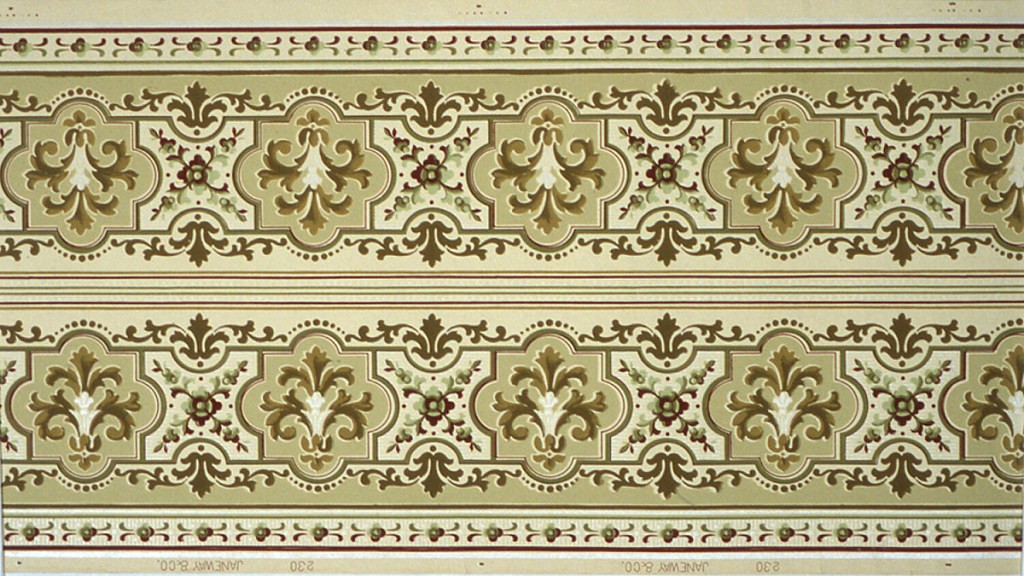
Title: Frieze
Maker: Janeway & Co. Inc., New Brunswick, New Jersey, 1848 - 1914
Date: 1905–1915
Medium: Machine-printed paper
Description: Borders printed two across. Wide central band of interlocking geometric shapes (puzzle-like), each containing stylized foliate motif, bordered by dot and floral motifs. Top has white mica beading, dark red stripe, green tan stripe. Bottom has band of green and red floral motif in between two sets of multicolored stripes. Ground is beige. Printed in shades of brown, green and tan on off-white ground.
Printed in selvedge: "Janeway Co. 230"